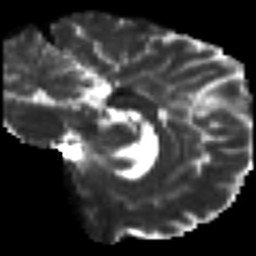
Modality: T2w
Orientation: sagittal
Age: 50
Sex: male
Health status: ill
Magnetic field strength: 3 T
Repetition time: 9 s
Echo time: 0.093 s